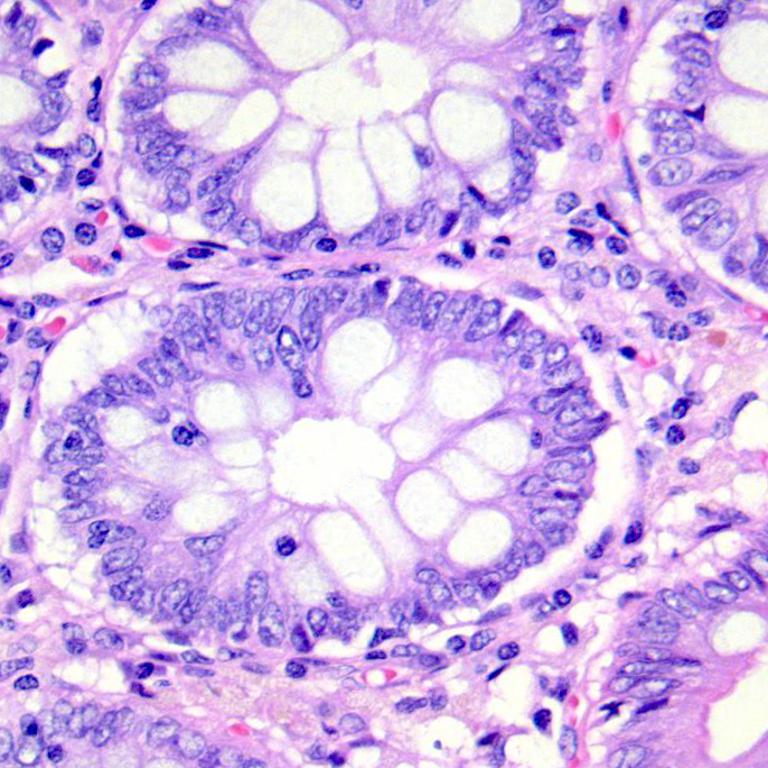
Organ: colon
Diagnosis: benign